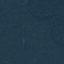
Land use / land cover: Forest